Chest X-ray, PA view. Patient: 21 years old, sex F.
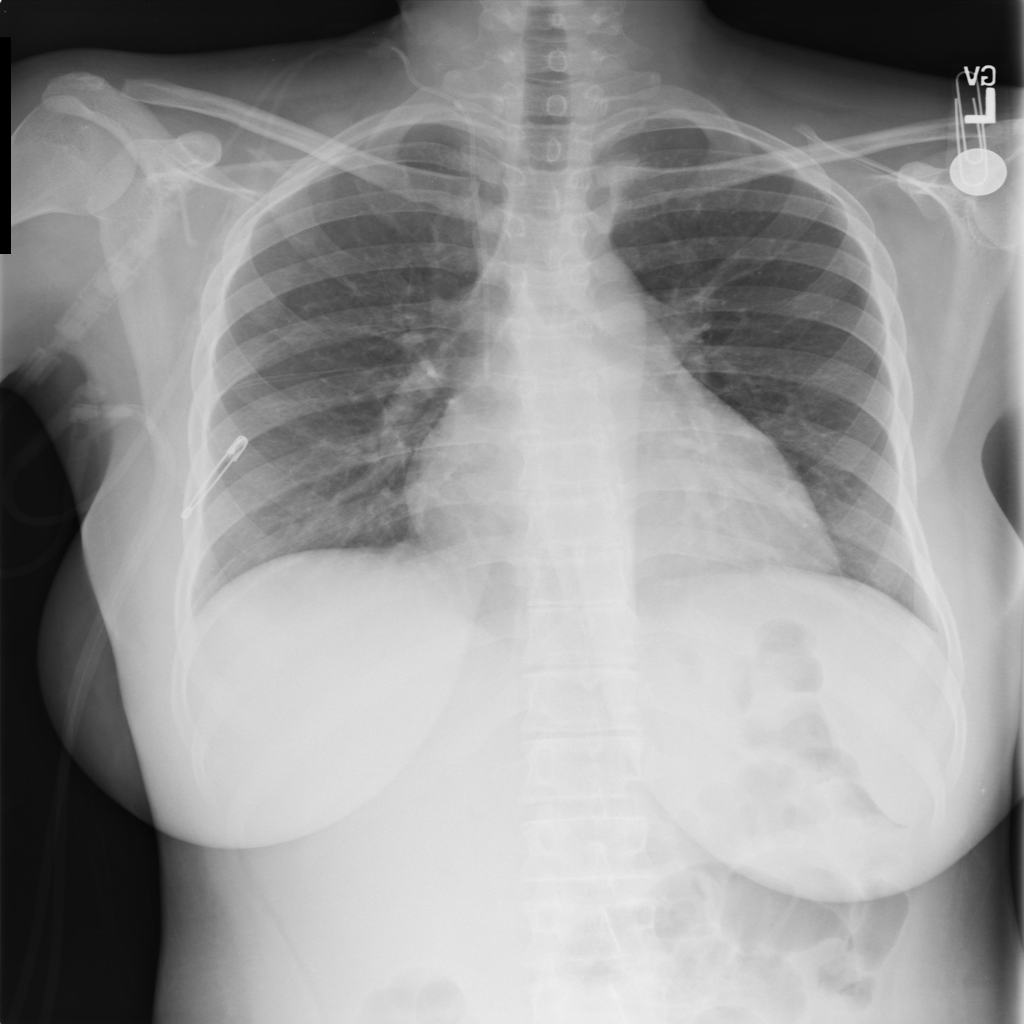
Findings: No Finding